Question: I'm using the following code to highlight text in a 'Table' with 'HBoxes' containing multiple 'Labels'. But some 'Labels' display ellipses instead of text. How can i force the 'Labels' to appear in full width?
'''
col3.setCellValueFactory(new PropertyValueFactory<RegexMatch, String>("excerptLineTable"));
col3.setCellFactory(new Callback<TableColumn, TableCell>() {
@Override
public TableCell call(TableColumn param) {
TableCell cell = new TableCell() {
@Override
protected void updateItem(Object text, boolean empty) {
if (text != null && text instanceof String) {
HBox hbox = new HBox();
hbox.setAlignment(Pos.CENTER_LEFT);
String str = (String) text;
if (txtSearchField.getText().length() > 3 && str.contains(HIGHLIGHT_START)) {
// Something to highlight
hbox.getChildren().clear();
while (str.contains(HIGHLIGHT_START)) {
// First part
Label label = new Label(str.substring(0, str.indexOf(HIGHLIGHT_START)));
label.setWrapText(false);
label.setMaxWidth(Double.MAX_VALUE);
hbox.getChildren().add(label);
str = str.substring(str.indexOf(HIGHLIGHT_START) + HIGHLIGHT_START.length(), str.length());
// Part to highlight
Label label2 = new Label(str.substring(0, str.indexOf(HIGHLIGHT_END)));
label2.setWrapText(false);
label2.setMaxWidth(Double.MAX_VALUE);
label2.setStyle("-fx-background-color: "+ HIGHLIGHT_COLOR+";");
hbox.getChildren().add(label2);
// Last part
str = str.substring(str.indexOf(HIGHLIGHT_END) + HIGHLIGHT_END.length(), str.length());
if (!str.contains(HIGHLIGHT_START)) {
Label label3 = new Label(str);
label3.setWrapText(false);
label3.setMaxWidth(Double.MAX_VALUE);
hbox.getChildren().add(label3);
}
}
} else if (txtSearchField.getText().length() < 1) {
// Remove former highlightings and show simple text
str = str.replaceAll(HIGHLIGHT_START, "");
str = str.replaceAll(HIGHLIGHT_END, "");
hbox.getChildren().clear();
Label label = new Label(str);
label.setWrapText(false);
label.setMaxWidth(Double.MAX_VALUE);
hbox.getChildren().add(label);
} else {
// show simple text
hbox.getChildren().clear();
Label label = new Label(str);
label.setWrapText(false);
label.setMaxWidth(Double.MAX_VALUE);
hbox.getChildren().add(label);
}
setGraphic(hbox);
}
}
};
return cell;
}
});
'''

Using 'Labels' in a 'HBox' with different background colors for each 'TableView' works fine. My problem was a bug in my highlighting search and replace method.
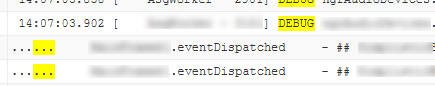
Answer: I only found a rather ugly solution:
'''
private static Label createNoEllipsisLabel(String pText)
{
Label label = new Label(pText);
double width = computeTextWidth(label.getFont(), pText, 0);
label.setPrefWidth(width);
label.setMinWidth(width);
return label;
}
private static final TextLayout layout = Toolkit.getToolkit().getTextLayoutFactory().createLayout();
private static double computeTextWidth(Font font, String text, double wrappingWidth) {
layout.setContent(text != null ? text : "", font.impl_getNativeFont());
layout.setWrapWidth((float)wrappingWidth);
return layout.getBounds().getWidth();
}
'''
As it is copied from 'com.sun.javafx.scene.control.skin.Utils.computeTextWidth(Font, String, double)' it used very much internal APIs which is rather not a good idea.
Maybe someone other finds a better solution?